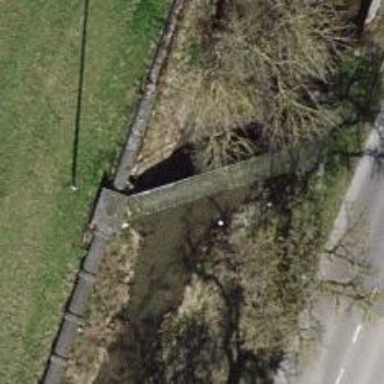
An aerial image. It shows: Tunnel.